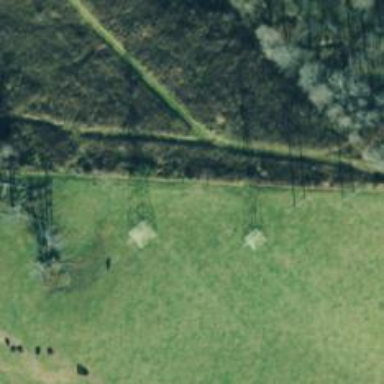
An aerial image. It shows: Lattice structure tower used for power distribution.